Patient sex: M
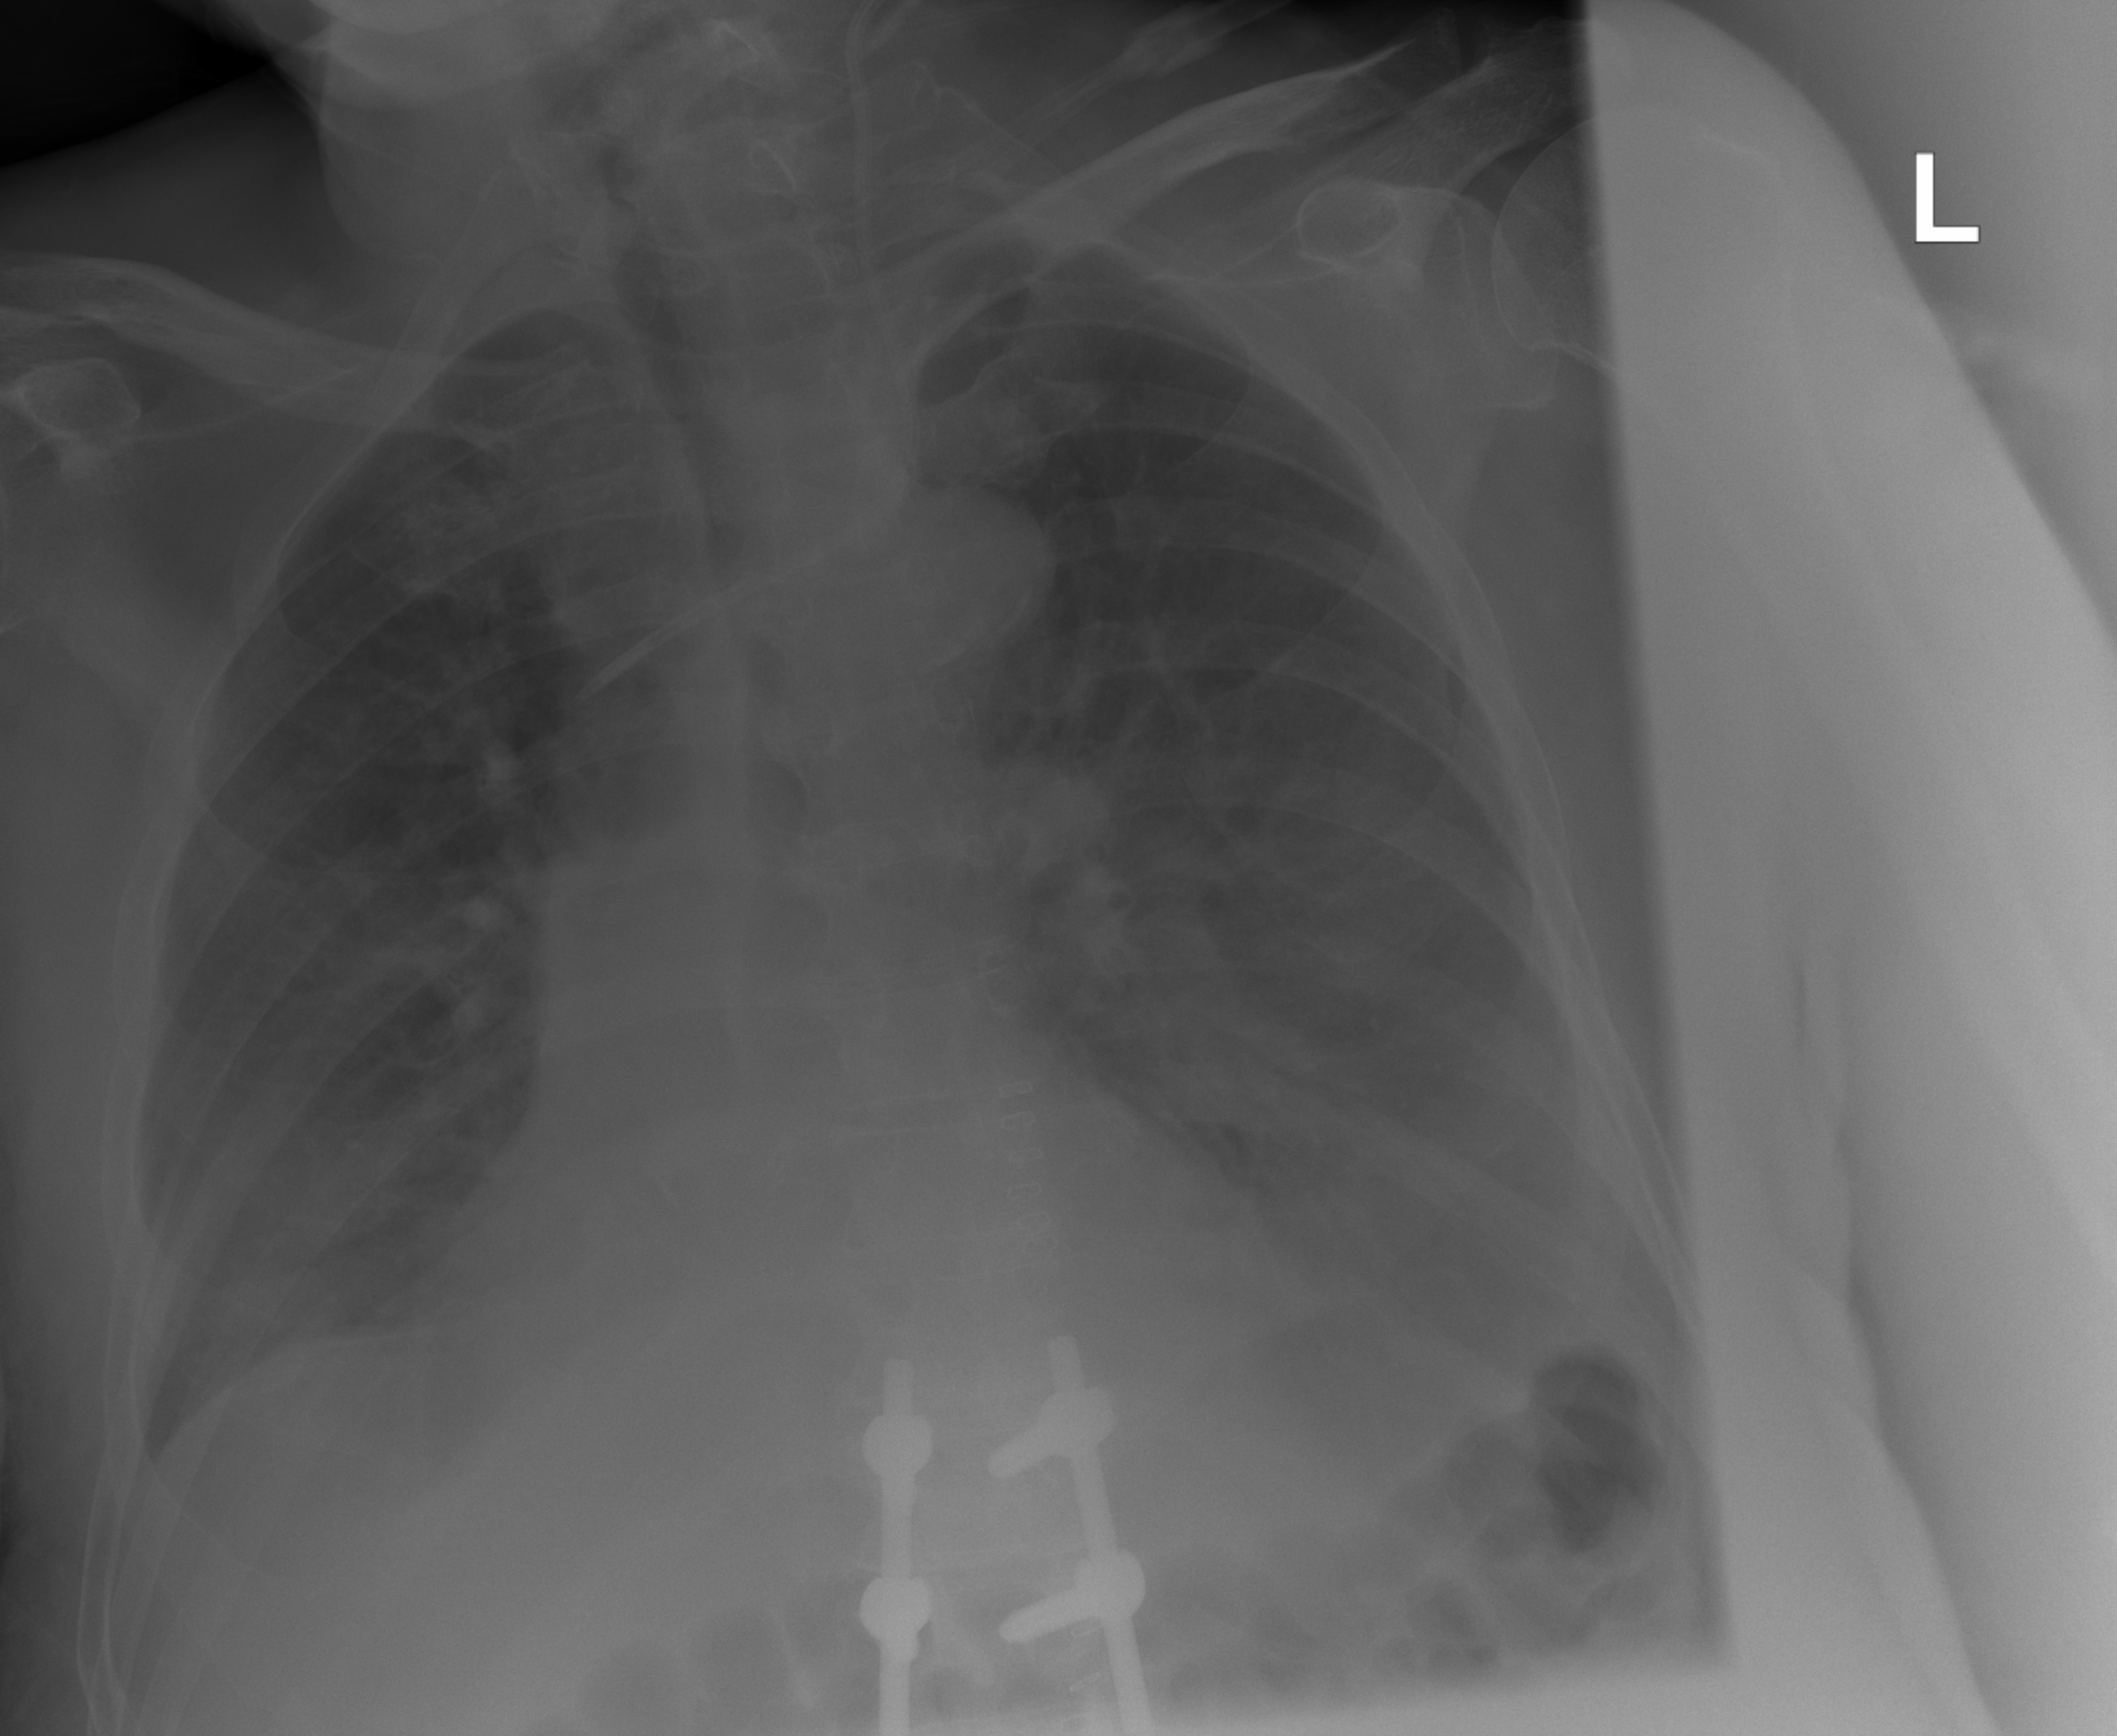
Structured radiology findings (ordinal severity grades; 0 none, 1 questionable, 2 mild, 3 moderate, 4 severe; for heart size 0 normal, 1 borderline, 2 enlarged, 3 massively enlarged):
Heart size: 0
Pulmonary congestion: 0
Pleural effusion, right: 2
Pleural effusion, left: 3
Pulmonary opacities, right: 0
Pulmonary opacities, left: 0
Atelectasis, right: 2
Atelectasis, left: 2